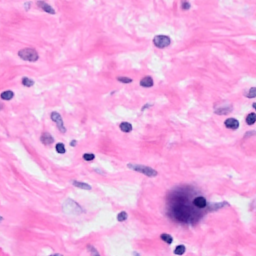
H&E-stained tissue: Breast